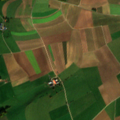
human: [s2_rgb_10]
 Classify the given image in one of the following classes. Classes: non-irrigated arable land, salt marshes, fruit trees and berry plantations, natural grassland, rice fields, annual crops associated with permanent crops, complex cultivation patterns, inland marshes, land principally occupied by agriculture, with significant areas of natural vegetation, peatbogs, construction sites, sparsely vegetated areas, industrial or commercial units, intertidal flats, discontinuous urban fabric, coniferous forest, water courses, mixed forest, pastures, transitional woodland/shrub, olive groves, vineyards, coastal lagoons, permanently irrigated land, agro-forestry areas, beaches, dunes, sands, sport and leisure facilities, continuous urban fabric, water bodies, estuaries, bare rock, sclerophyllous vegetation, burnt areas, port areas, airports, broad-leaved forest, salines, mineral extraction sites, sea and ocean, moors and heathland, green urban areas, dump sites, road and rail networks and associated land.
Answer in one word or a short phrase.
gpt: non-irrigated arable land, pastures, mixed forest